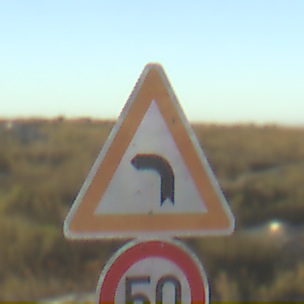
Verkehrszeichen: KurveLinks
Zusatzzeichen unten: Geschwindigkeit50
Umgebung: Outdoor, Nature
Tageszeit: SunriseSunset
Wetter: PartlyCloudy
Licht: Natural
Jahreszeit: NotSpecified
Kontrast: HighContrast